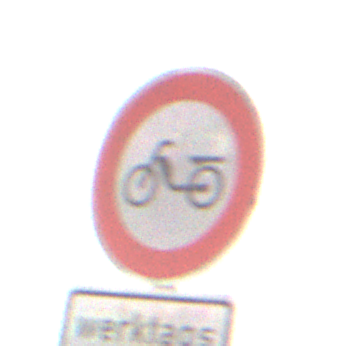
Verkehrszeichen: VerbotMofas
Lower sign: ZeitangabenMitBeschraenkungAufWochentage7
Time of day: MorningAfternoon
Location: Outdoor (Nature)
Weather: Overcast
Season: NotSpecified
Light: Natural